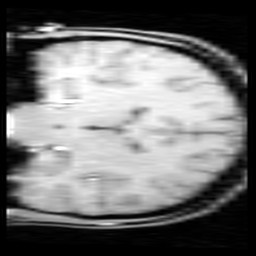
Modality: inplaneT1
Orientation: coronal
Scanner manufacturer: ge
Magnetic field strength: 3 T
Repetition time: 0.325 s
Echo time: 0.00354 s